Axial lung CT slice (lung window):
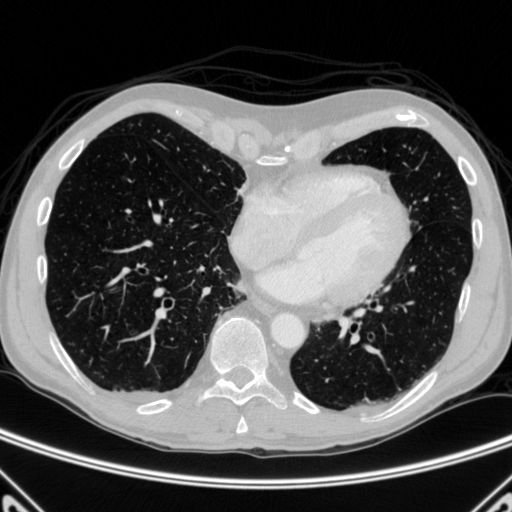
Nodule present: no